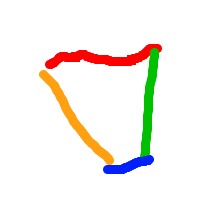
Shape: trapezoid